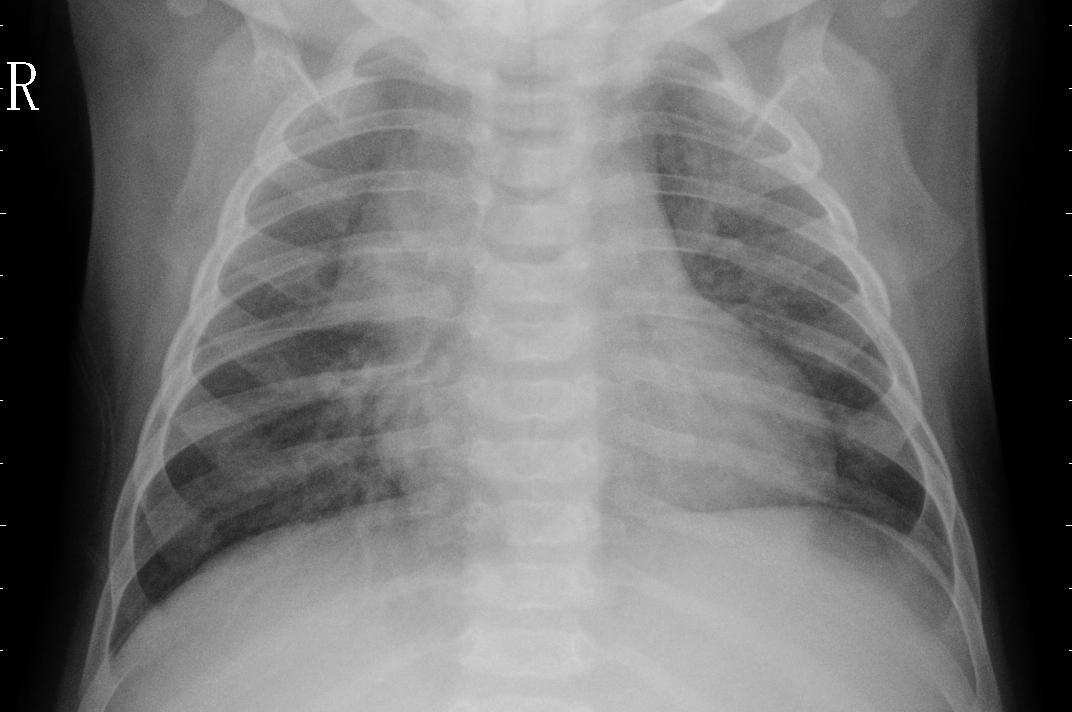
Diagnosis: PNEUMONIA